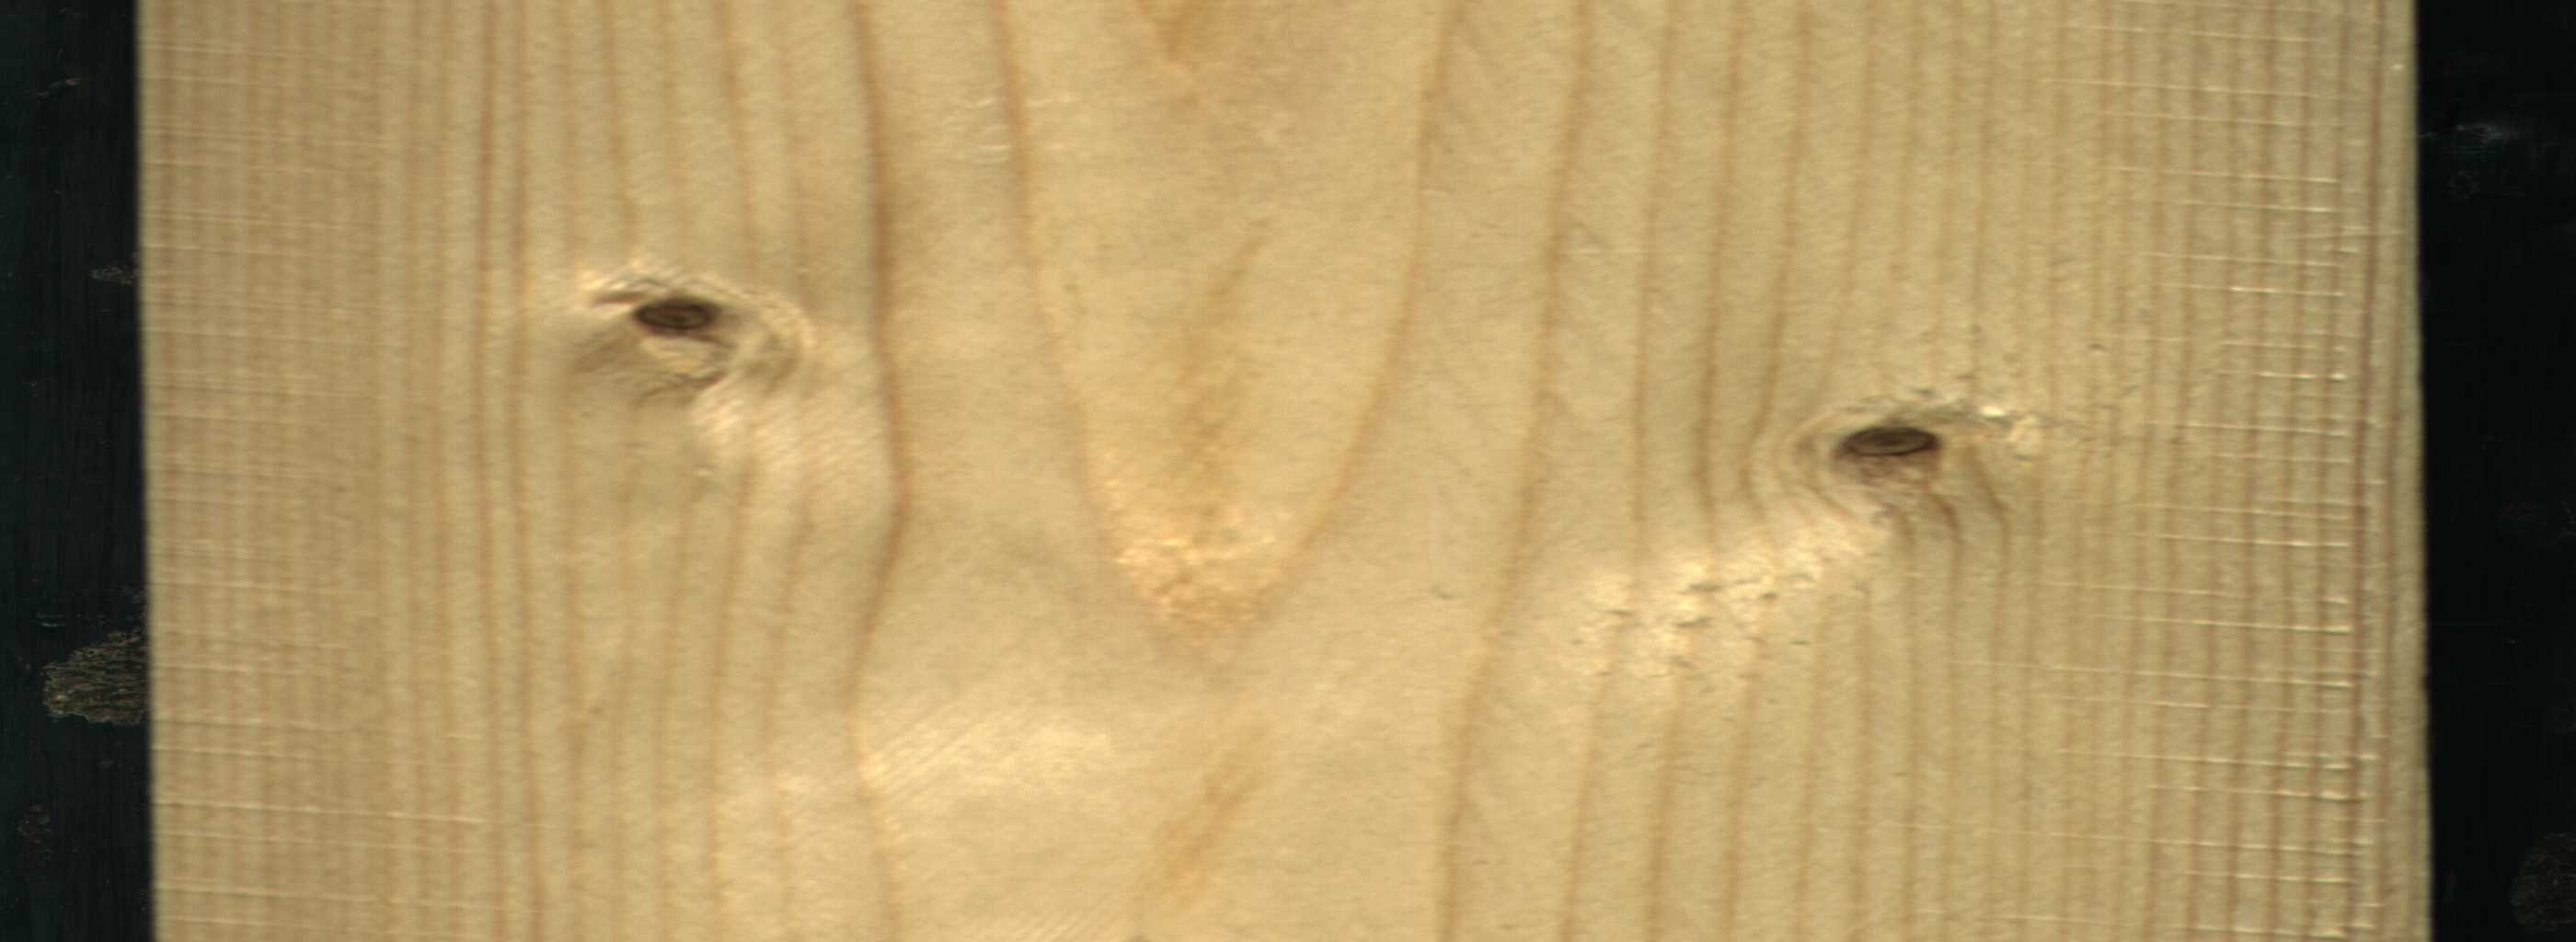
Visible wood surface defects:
Dead_Knot
Dead_Knot